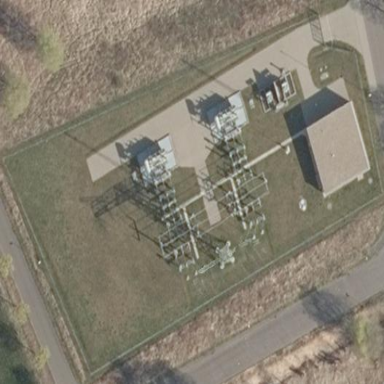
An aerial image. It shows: Outdoor power substation. The substation functions at the generation level. It is enclosed by fence.